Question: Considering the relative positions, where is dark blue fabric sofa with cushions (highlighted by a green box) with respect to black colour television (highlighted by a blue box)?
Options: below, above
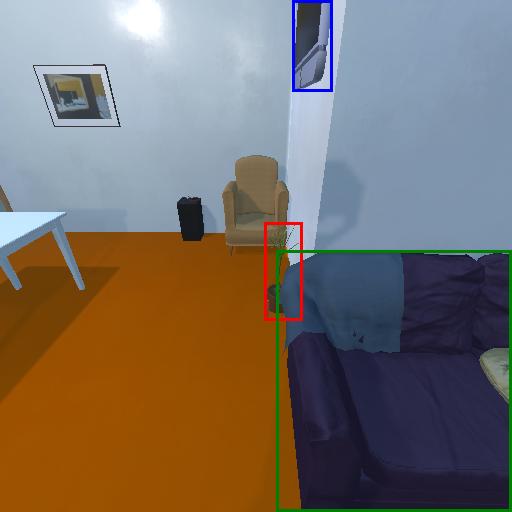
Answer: below